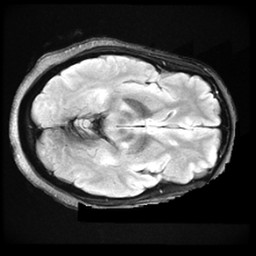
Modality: FLAIR
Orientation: axial
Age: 42
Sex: female
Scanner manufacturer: ge
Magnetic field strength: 3 T
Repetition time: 11 s
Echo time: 0.1497 s